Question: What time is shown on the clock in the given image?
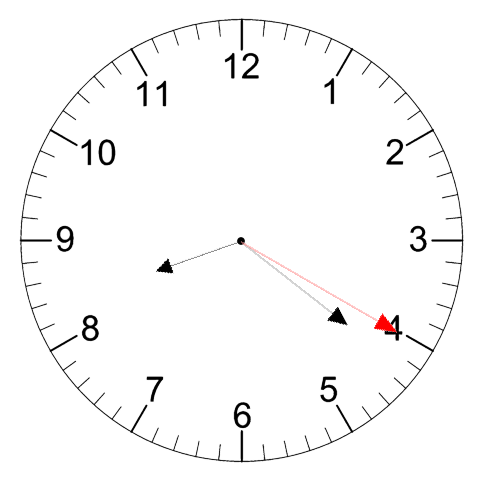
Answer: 08:21:20